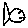
Label: fish